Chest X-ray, PA view. Patient: 67 years old, sex M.
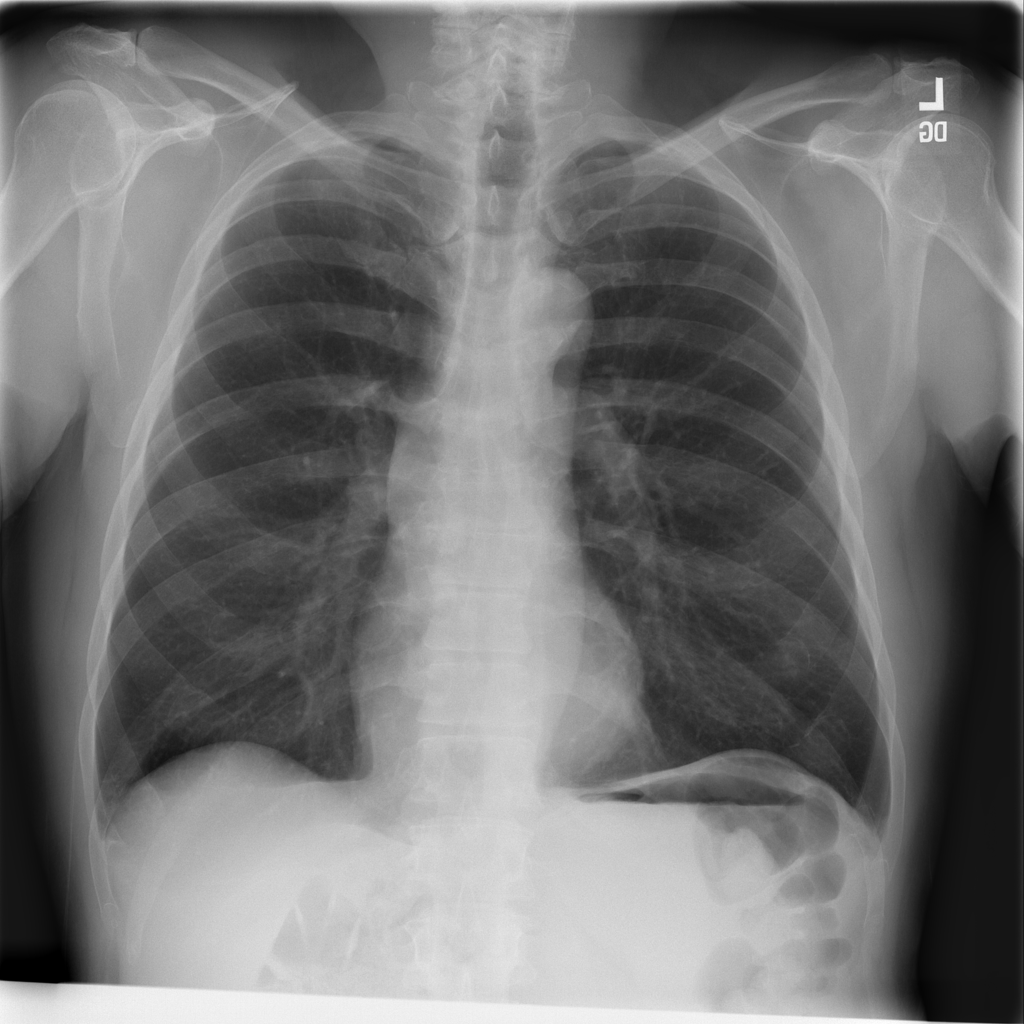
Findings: No Finding